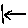
Label: line